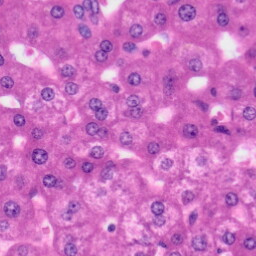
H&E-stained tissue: Liver